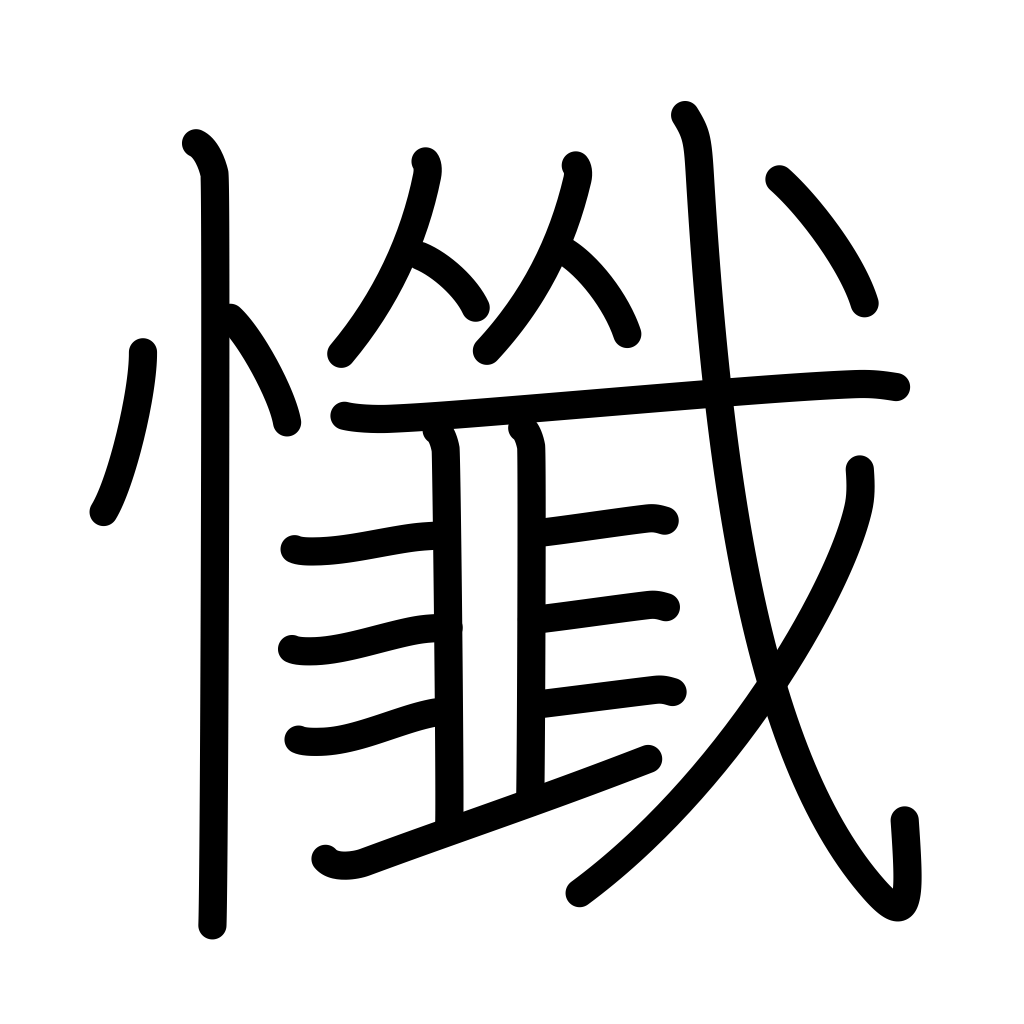
Meaning: regret, repent, confess sins